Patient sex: M
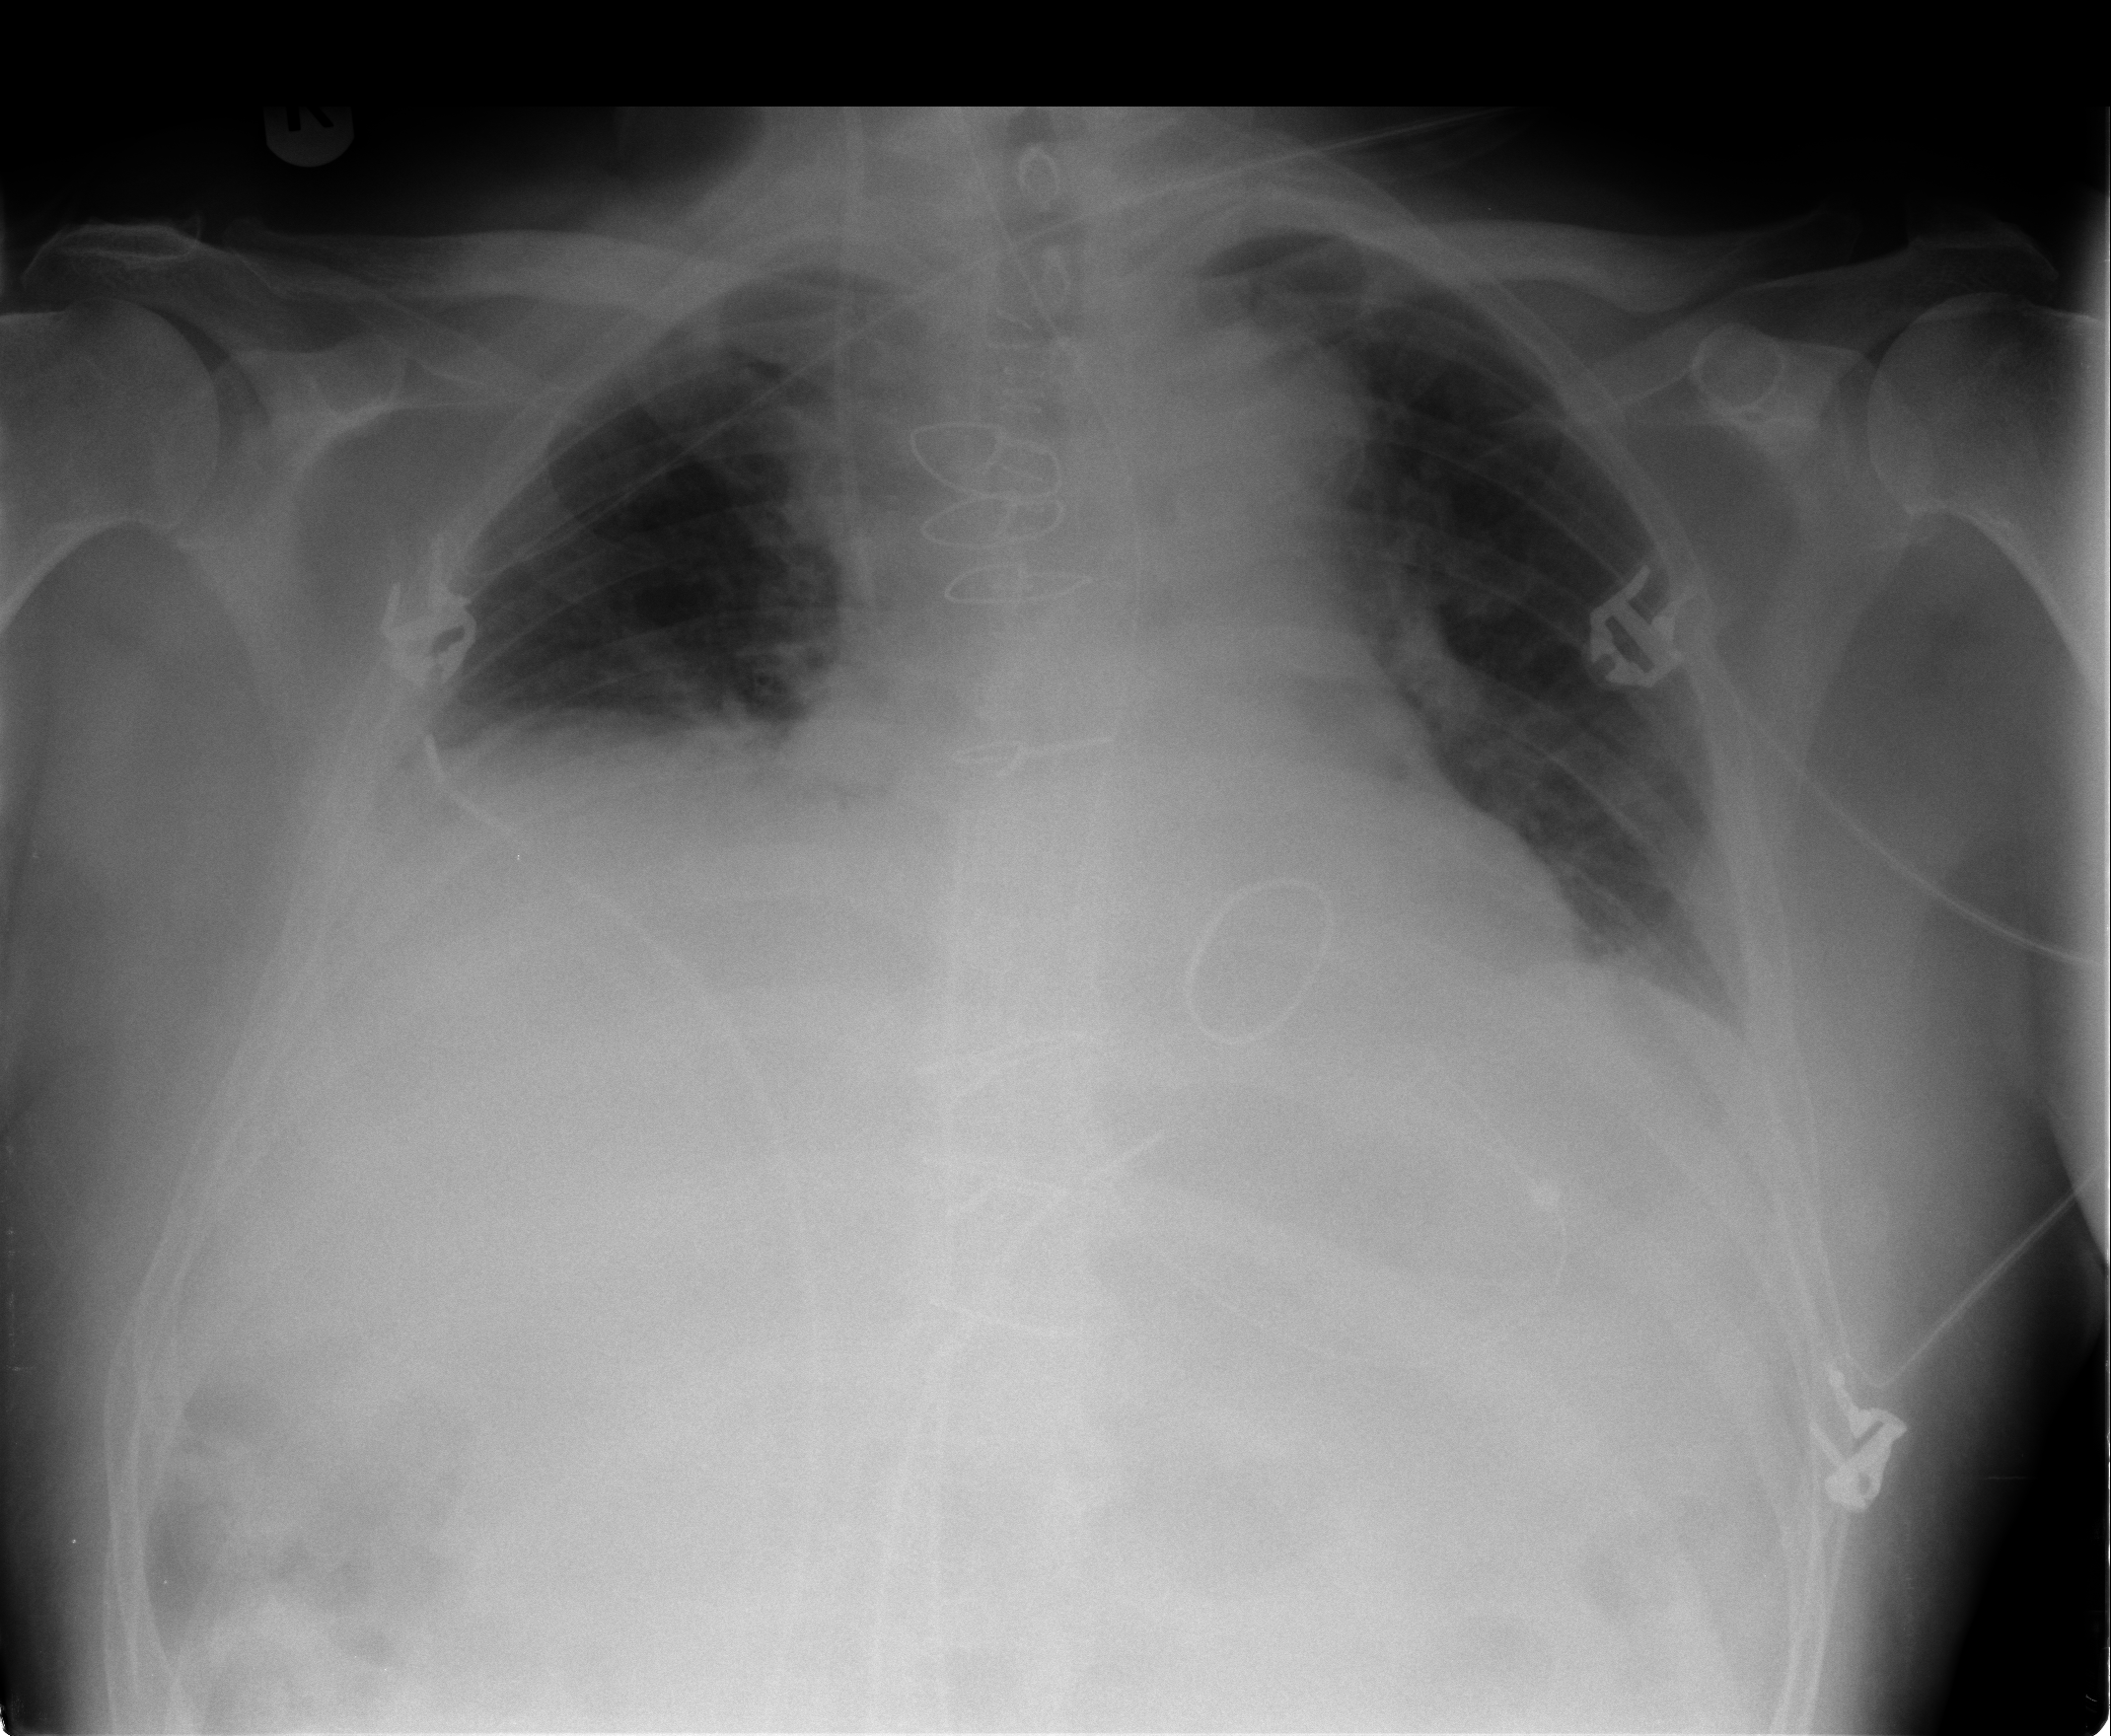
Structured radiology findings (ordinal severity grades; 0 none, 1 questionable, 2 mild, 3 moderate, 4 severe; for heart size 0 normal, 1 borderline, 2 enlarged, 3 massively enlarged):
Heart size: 2
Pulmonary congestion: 1
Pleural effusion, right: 2
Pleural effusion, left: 2
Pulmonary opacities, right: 0
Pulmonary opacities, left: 1
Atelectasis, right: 2
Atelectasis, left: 2